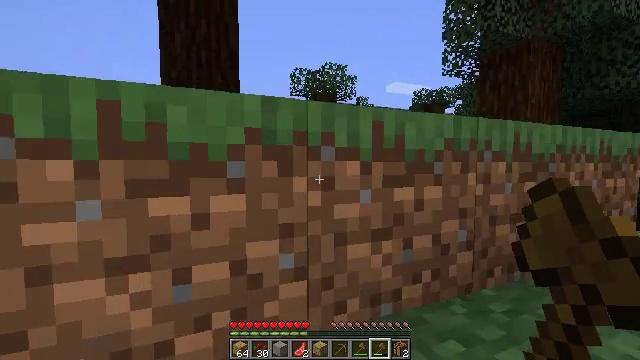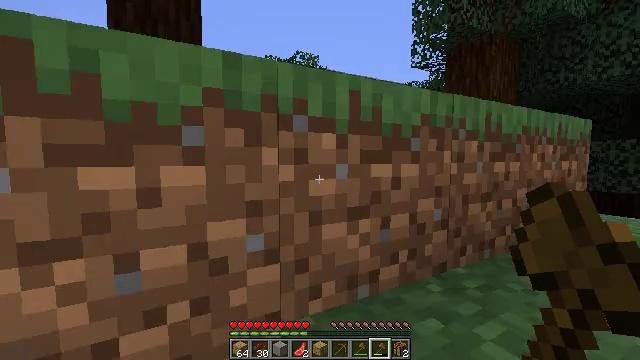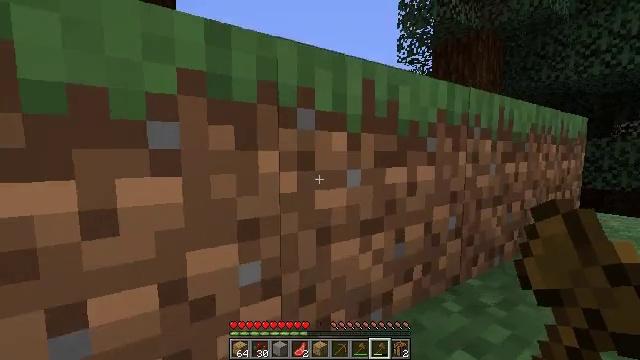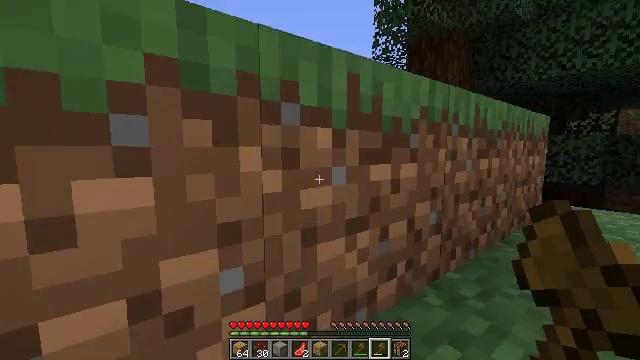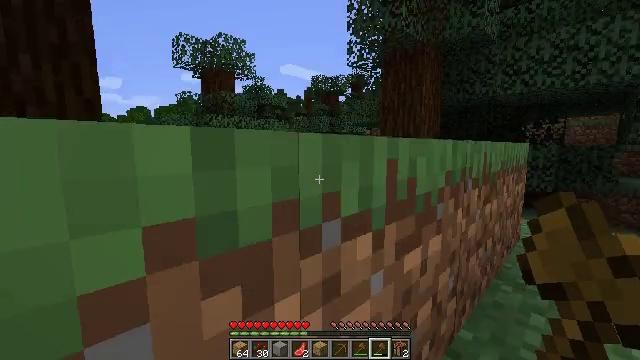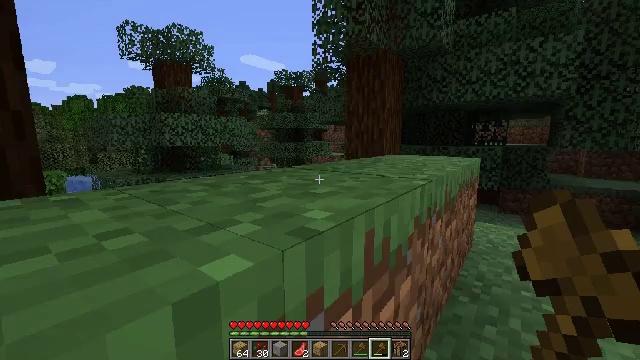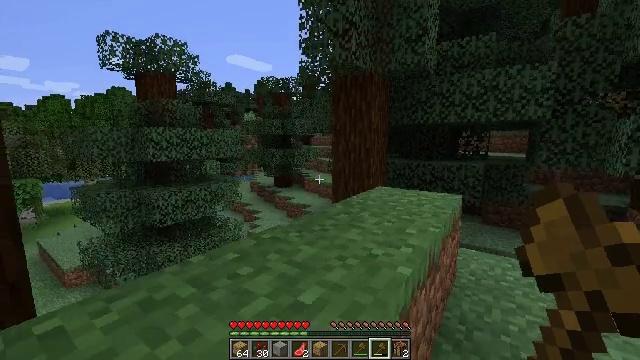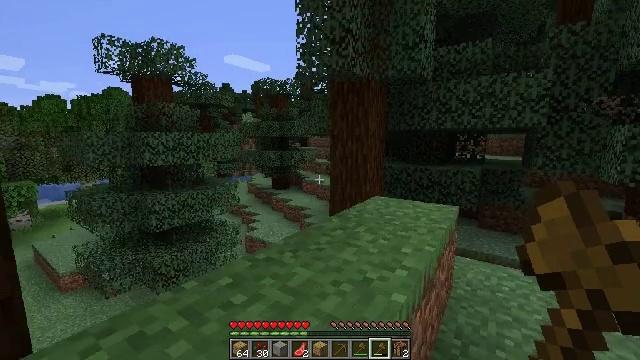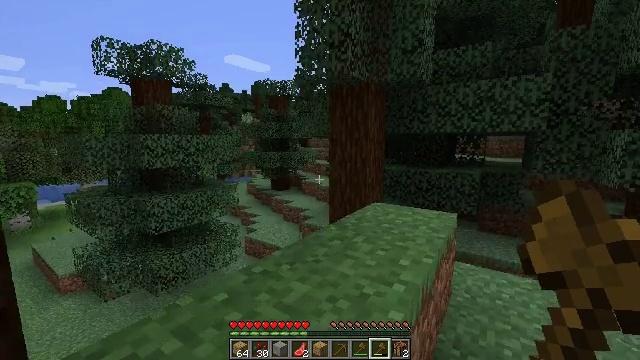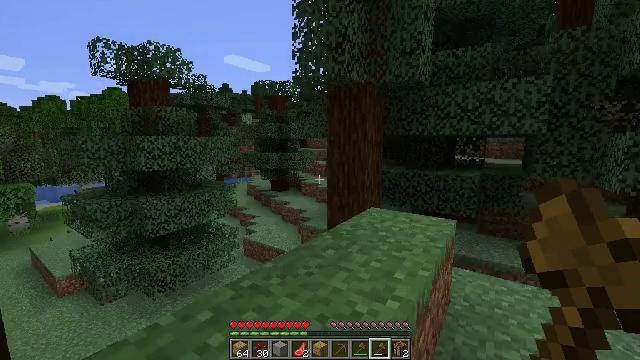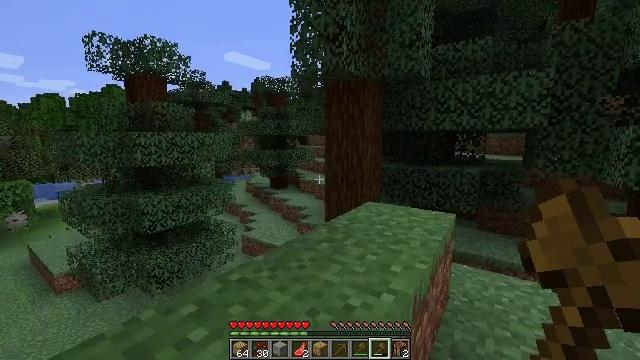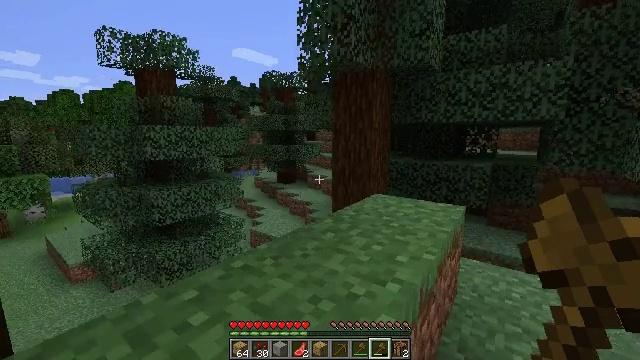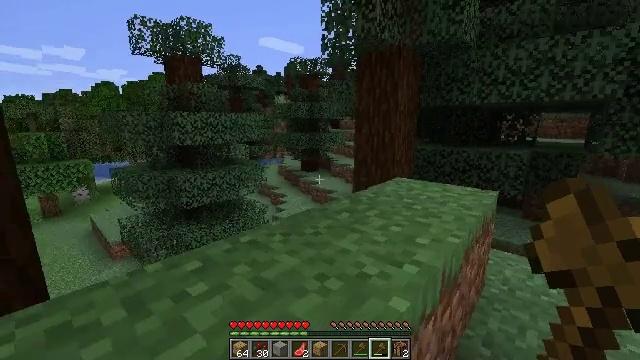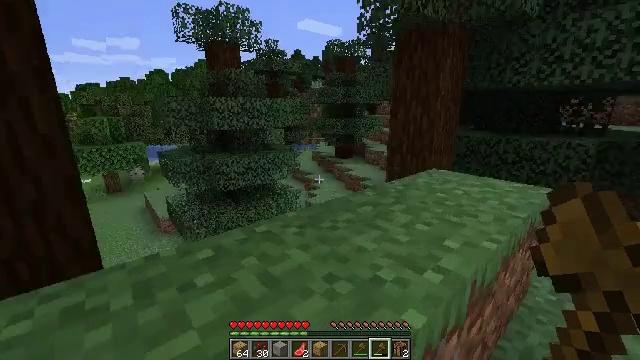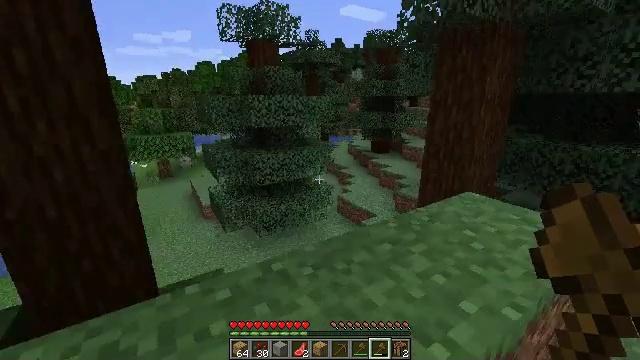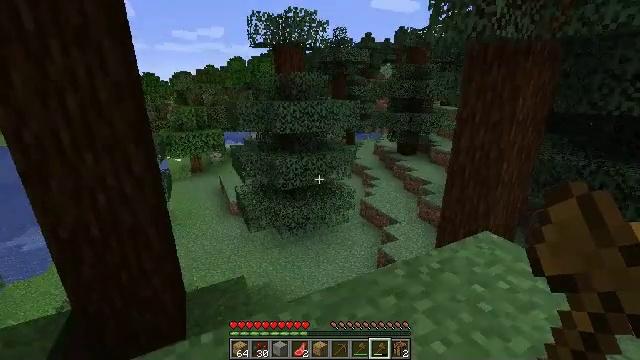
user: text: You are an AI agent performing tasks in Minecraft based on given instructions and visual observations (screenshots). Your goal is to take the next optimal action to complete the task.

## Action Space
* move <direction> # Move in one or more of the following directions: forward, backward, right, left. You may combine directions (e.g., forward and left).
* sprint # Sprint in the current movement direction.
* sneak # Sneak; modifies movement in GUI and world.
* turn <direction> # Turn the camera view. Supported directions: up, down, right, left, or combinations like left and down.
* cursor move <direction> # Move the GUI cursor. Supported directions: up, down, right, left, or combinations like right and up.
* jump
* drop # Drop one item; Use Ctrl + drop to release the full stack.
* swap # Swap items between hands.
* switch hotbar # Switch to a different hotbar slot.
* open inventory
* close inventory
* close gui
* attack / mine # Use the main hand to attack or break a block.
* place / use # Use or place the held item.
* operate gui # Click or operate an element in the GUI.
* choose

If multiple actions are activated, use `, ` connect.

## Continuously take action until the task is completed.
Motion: motion action
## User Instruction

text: Clear the sweet berry bush to collect the sweet berries.
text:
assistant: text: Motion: move forward, turn right and down
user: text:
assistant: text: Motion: move forward, turn right
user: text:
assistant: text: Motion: move forward, turn right
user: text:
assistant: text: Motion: move forward, turn right, jump
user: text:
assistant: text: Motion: move forward, turn right and down, jump
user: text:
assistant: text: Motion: move forward, turn right, jump
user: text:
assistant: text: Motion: move forward, jump
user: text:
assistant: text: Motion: move forward, jump
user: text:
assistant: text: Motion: move forward
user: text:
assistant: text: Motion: move forward
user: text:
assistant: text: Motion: move forward, turn left
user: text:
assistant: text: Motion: move forward, turn left and down
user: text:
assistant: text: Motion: move forward, turn left and down
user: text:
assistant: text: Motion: move forward, turn left and down, jump
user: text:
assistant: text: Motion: move forward, turn left and down, jump
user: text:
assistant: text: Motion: move forward, turn left, jump
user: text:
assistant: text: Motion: move forward, turn down, jump
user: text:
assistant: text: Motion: move forward, turn left and down
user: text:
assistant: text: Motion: move forward, turn left and down
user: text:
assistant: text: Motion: move forward
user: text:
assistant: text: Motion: move forward
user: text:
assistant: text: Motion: move forward
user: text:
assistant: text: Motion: move forward
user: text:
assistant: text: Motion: no_op
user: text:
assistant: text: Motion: no_op
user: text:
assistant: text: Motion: no_op
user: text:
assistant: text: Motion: no_op
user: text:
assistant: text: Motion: turn right and up
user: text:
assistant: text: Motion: turn right and up
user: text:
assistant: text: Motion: no_op